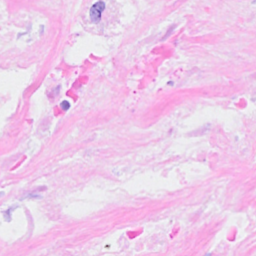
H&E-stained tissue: Breast